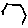
Label: hexagon